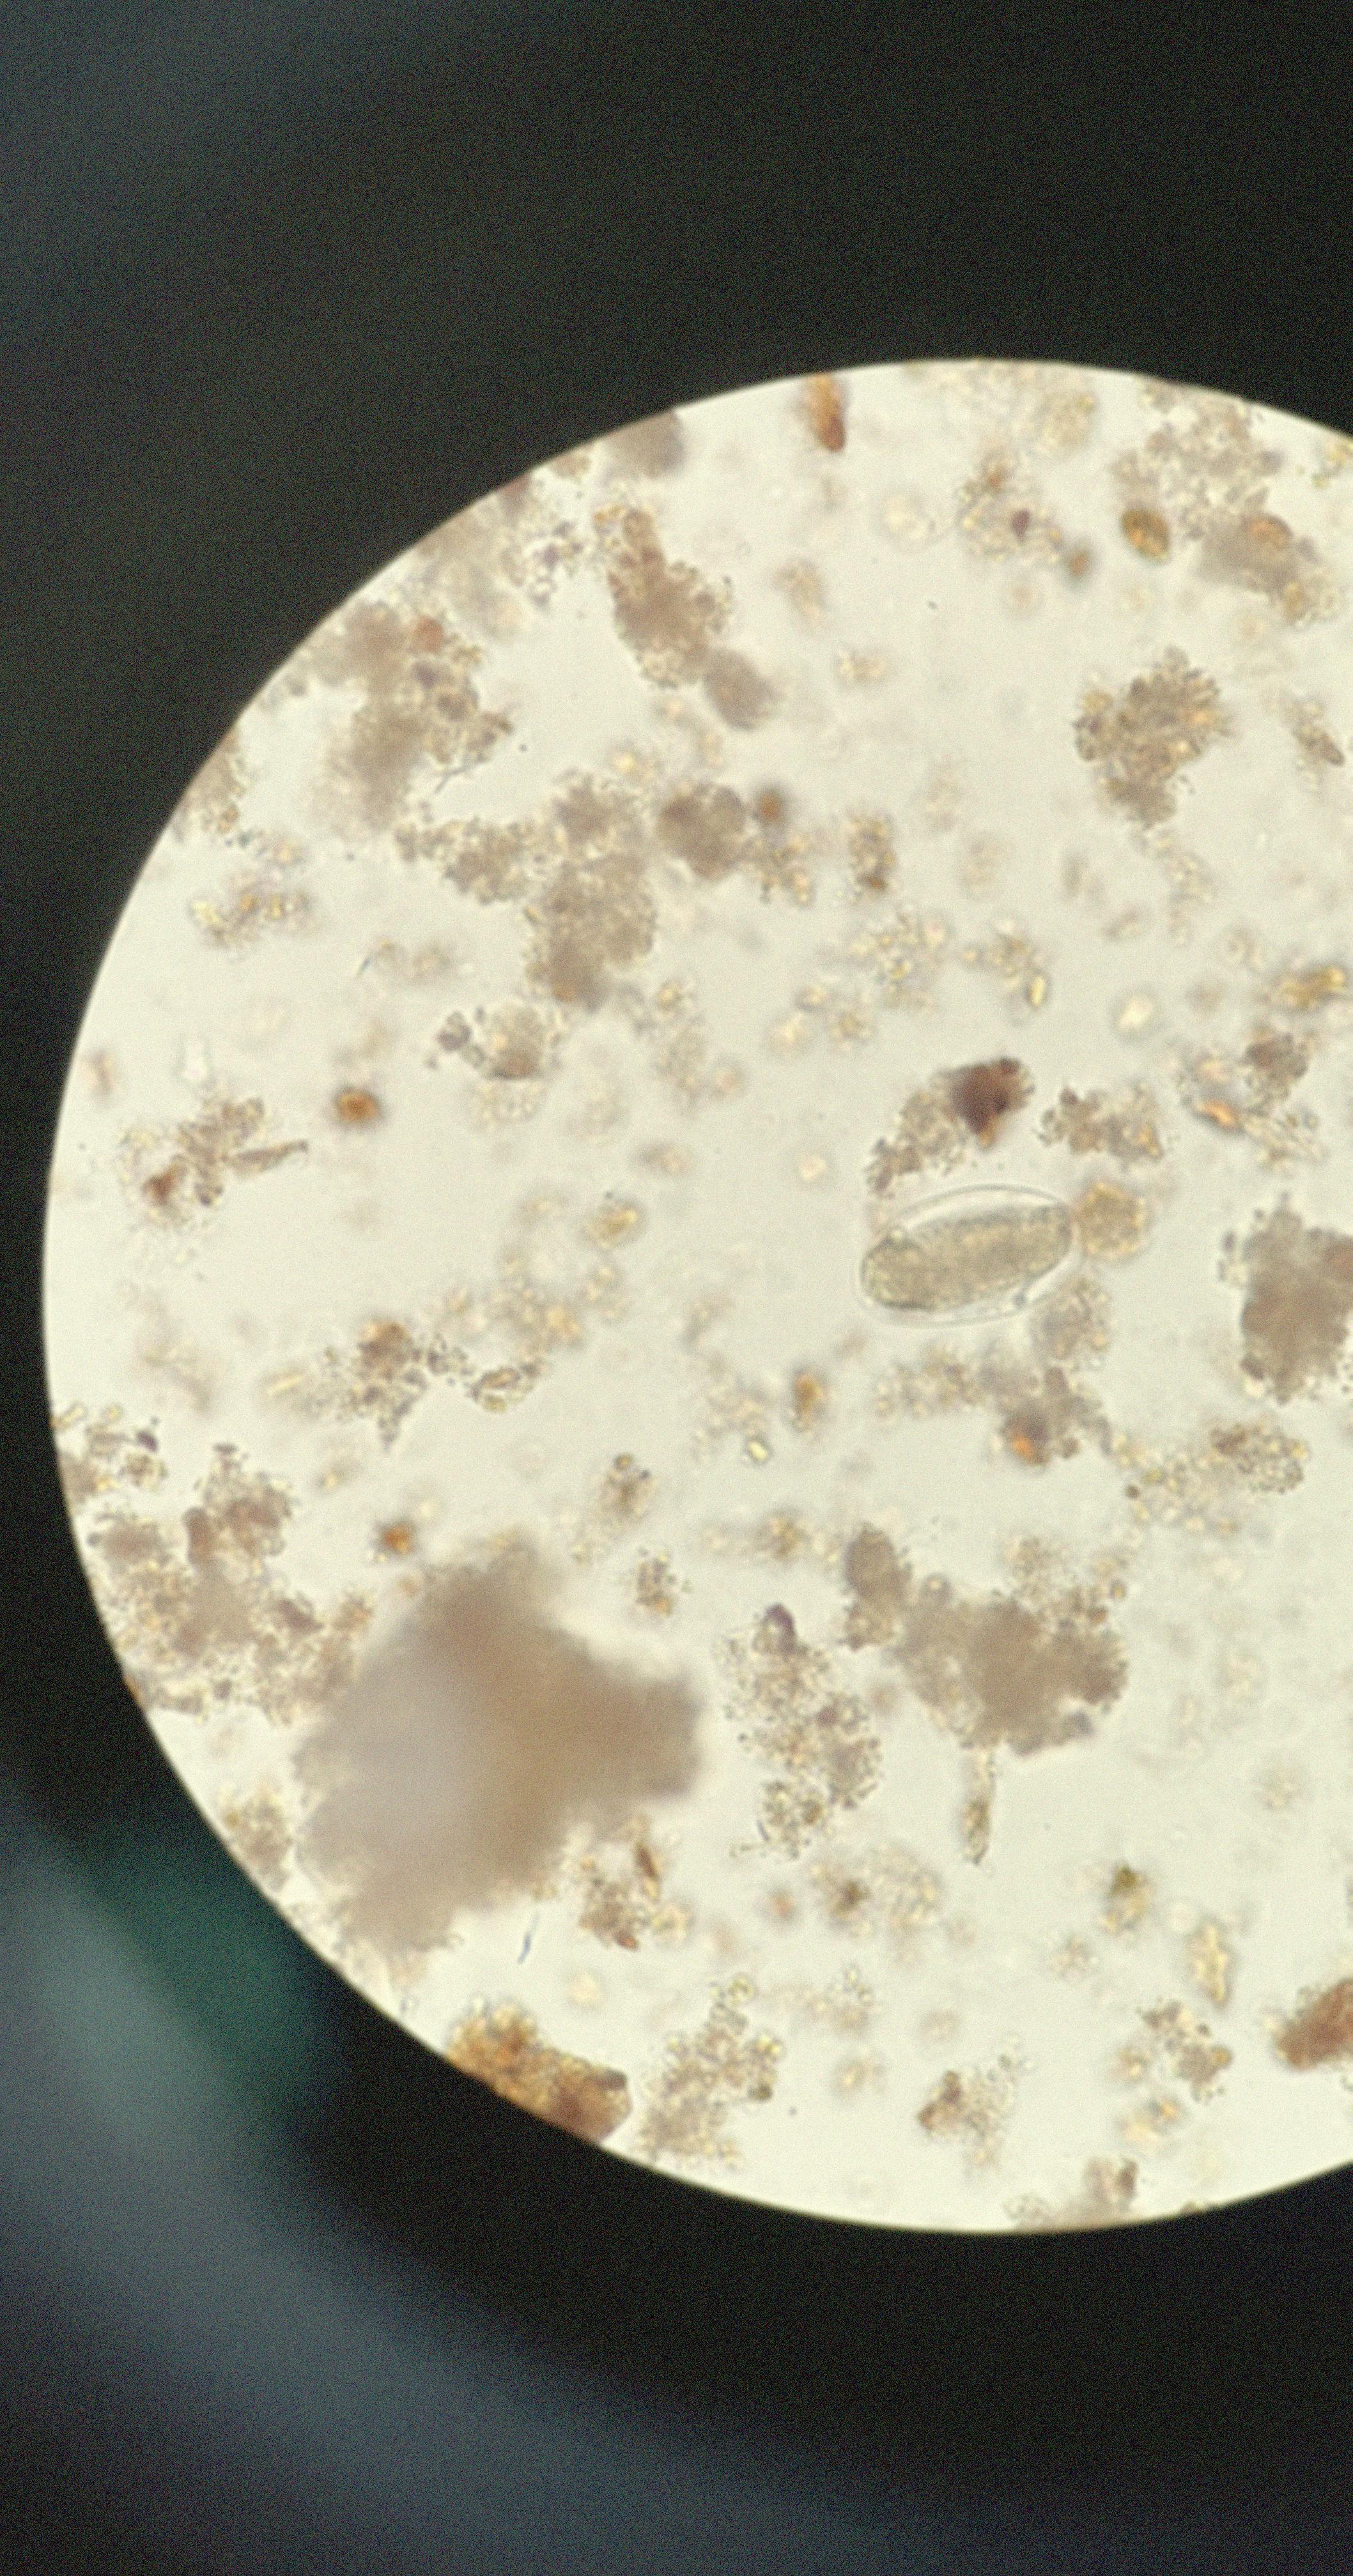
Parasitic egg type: Hookworm egg